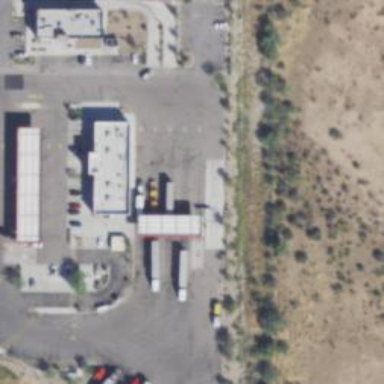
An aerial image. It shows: Weighbridge facility.